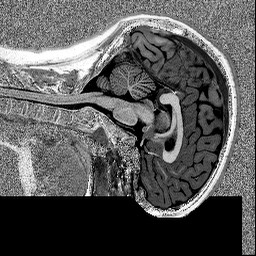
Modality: MP2RAGE
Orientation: sagittal
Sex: female